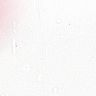
Metastatic tissue present: no